Aerial crown-view tile of a tropical tree (Barro Colorado Island, Panama), acquired 20241112:
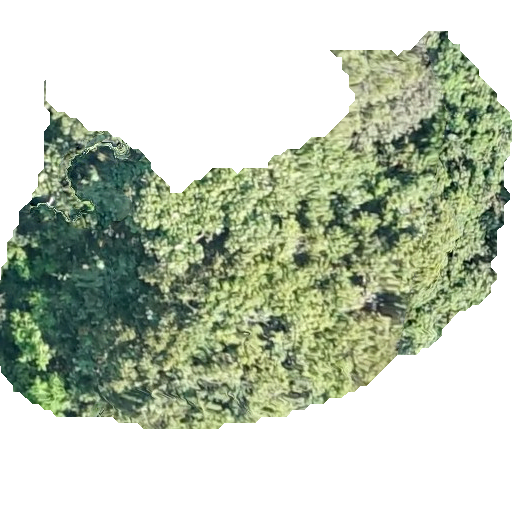
Species: Sloanea terniflora
GBIF accepted scientific name: Sloanea terniflora
Crown area: 206.425 m²